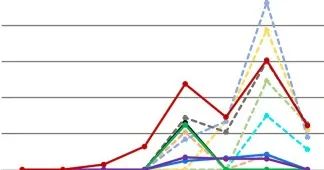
An overview of somatic mutation profiles within tissue and liquid biopsies using the next-generation sequencing technique. (B) Dynamic changes in the gene abundance of plasma ctDNA. Solid lines represent ALK mutations, and dashed lines represent concomitant mutations. CtDNA, circulating tumour DNA.
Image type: pathology (immunostaining)